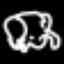
Label: frog